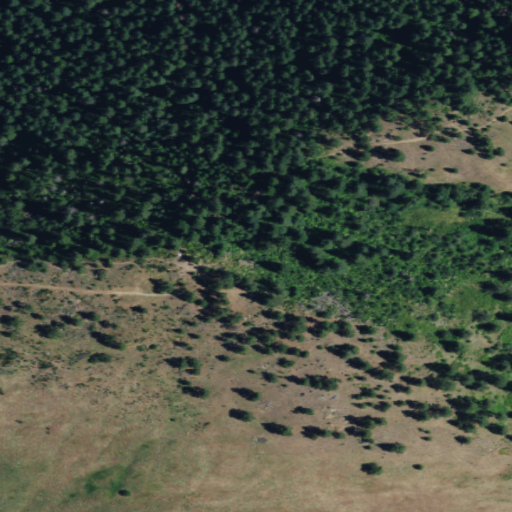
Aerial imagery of mountain in Washington named Kamiak Butte containing evergreen forest, shrub, and pasture